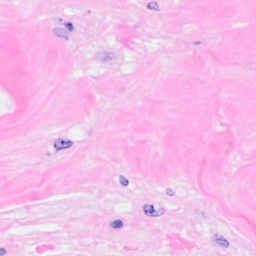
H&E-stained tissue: Breast